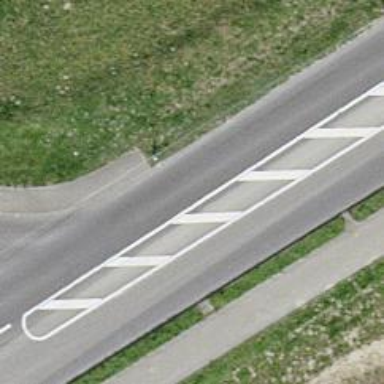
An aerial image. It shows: Kerb barrier.